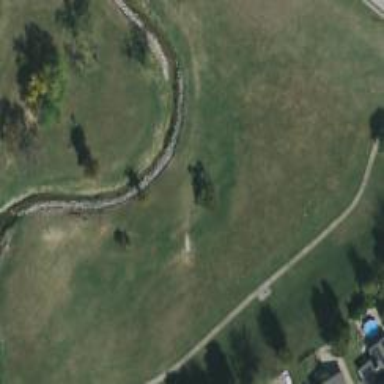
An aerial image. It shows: Disc golf tee area.